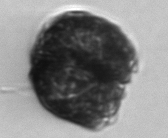
Label: Alexandrium_catenella